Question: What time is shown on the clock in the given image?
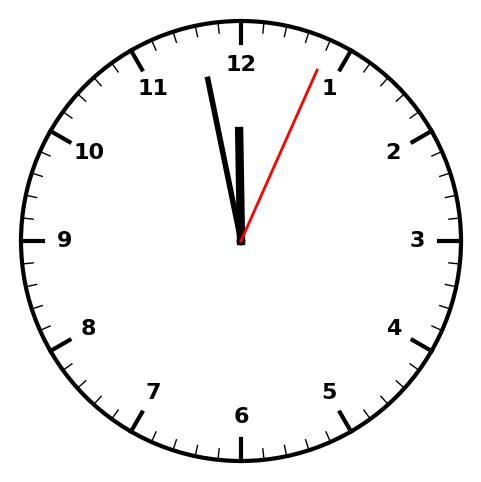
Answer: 11:58:04